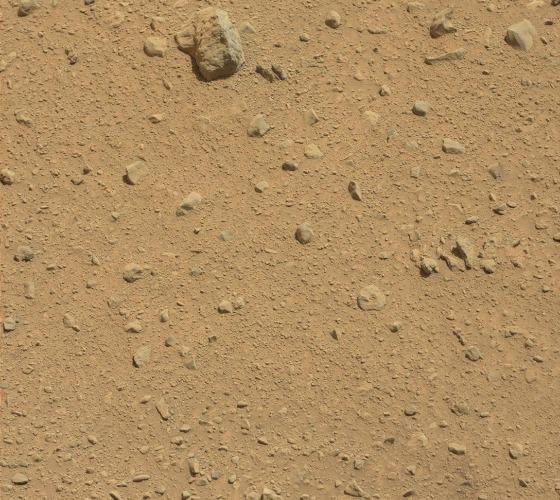
Terrain classes present: Gravel / Sand / Soil, Rock, Shadow